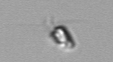
Label: flagellate